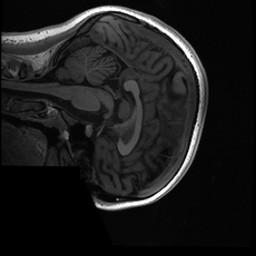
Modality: T1w
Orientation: sagittal
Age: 19
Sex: female